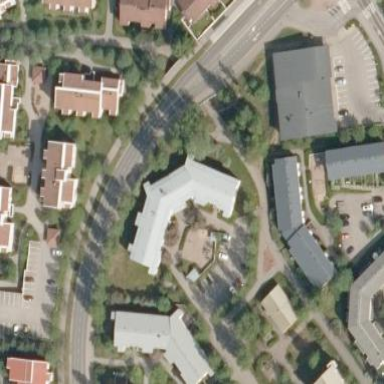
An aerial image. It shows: Residential apartments building.